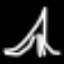
Label: The Eiffel Tower